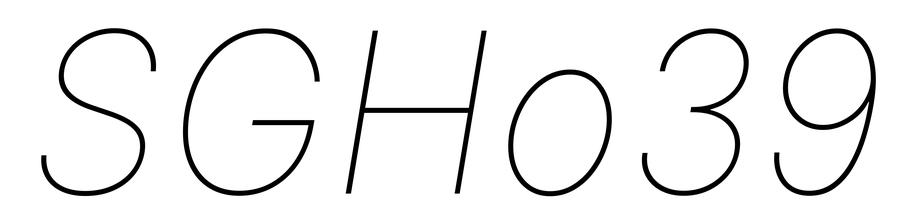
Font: Inter-Italic_Thin_Italic